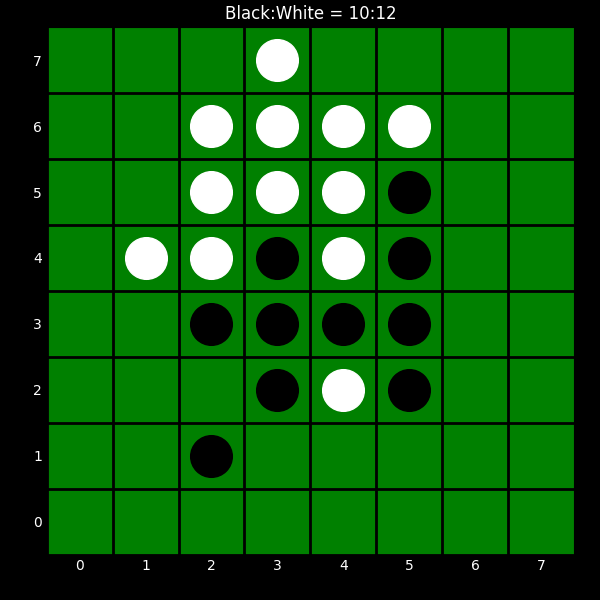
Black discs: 10
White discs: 12